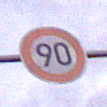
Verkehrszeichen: Geschwindigkeit90
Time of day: SunriseSunset
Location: Outdoor (Nature)
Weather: PartlyCloudy
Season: NotSpecified
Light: Natural